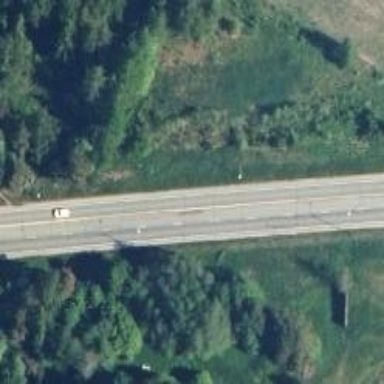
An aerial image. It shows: Asphalt trunk highway.